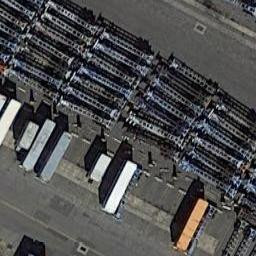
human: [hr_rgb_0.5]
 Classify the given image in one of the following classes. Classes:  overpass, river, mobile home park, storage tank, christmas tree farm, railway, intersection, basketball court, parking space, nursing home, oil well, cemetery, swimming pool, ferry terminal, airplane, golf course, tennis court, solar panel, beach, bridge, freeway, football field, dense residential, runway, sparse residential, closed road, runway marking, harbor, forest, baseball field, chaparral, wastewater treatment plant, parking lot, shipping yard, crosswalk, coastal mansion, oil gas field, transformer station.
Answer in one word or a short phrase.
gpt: shipping yard